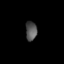
Tissue: lung
Cell type: Epithelial cells
Senescence score: 0.1535
Nuclear area (px): 212
Mean DAPI intensity: 84.212